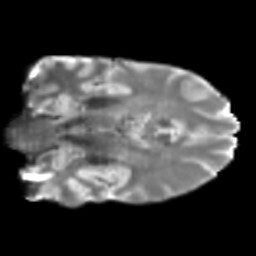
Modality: T2w
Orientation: coronal
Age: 46
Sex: male
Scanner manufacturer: siemens
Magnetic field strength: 3 T
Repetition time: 5 s
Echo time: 0.092 s